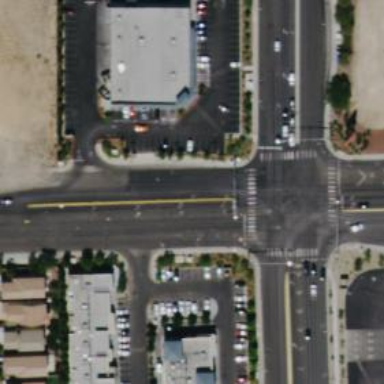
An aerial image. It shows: Solid stop line on the road.